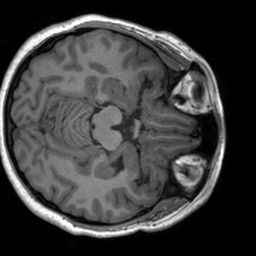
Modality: T1w
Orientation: axial
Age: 24
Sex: female
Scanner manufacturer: siemens
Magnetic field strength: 3 T
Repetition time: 1.9 s
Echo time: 0.00226 s